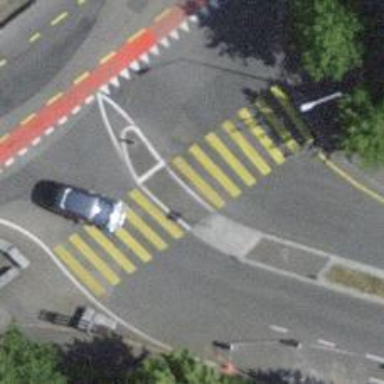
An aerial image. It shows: Kerb barrier.